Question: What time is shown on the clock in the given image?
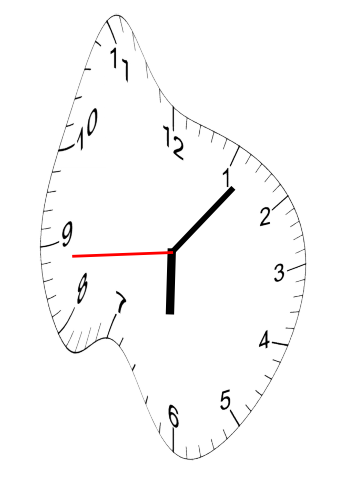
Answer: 06:06:44